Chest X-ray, AP view. Patient: 29 years old, sex M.
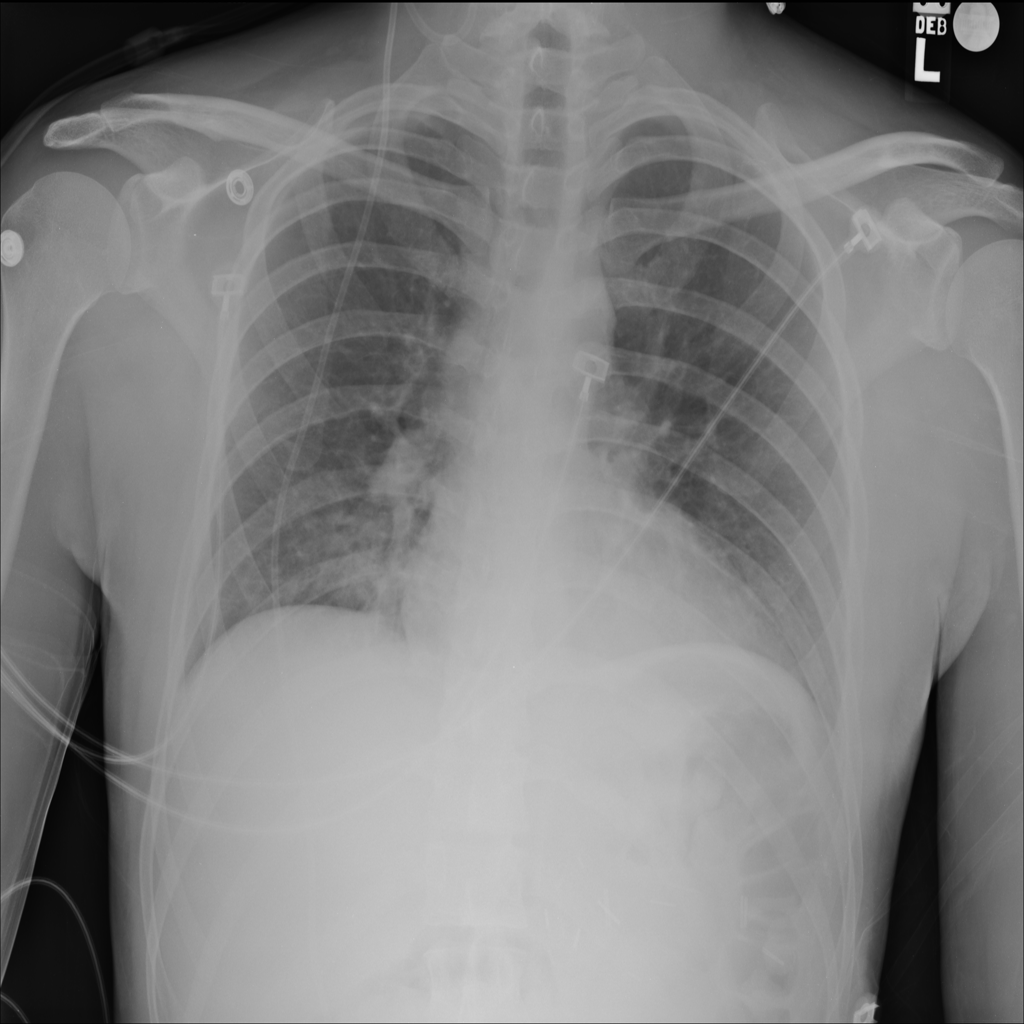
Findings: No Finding